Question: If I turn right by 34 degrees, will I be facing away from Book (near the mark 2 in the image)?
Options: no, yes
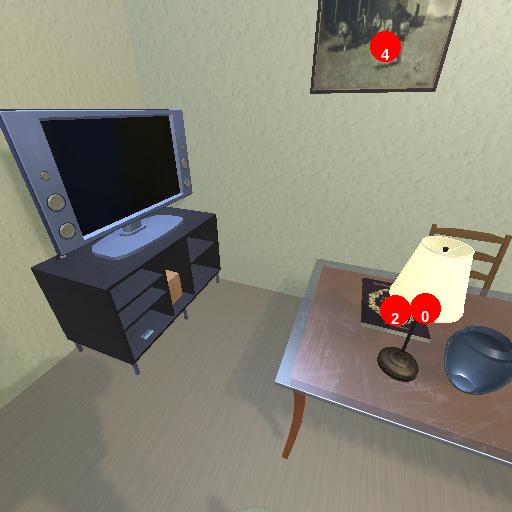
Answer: no